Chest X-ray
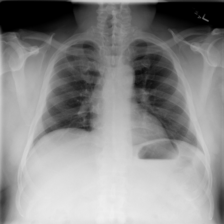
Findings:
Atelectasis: negative
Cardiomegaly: negative
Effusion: negative
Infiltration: negative
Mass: negative
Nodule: negative
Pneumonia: negative
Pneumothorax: negative
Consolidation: negative
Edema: negative
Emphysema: negative
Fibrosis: negative
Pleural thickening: negative
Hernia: negative